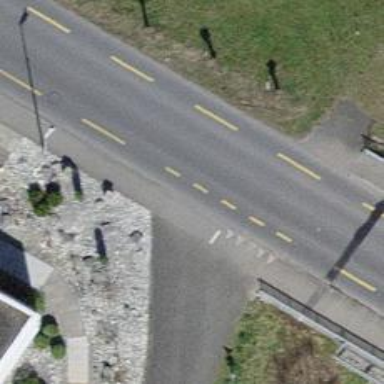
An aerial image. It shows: Road with "give way" sign.